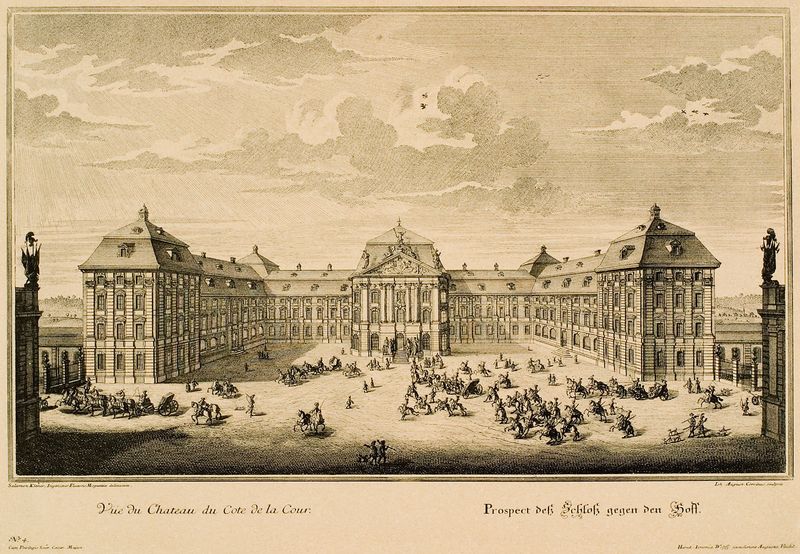
Titel: Prospect des Schloß gegen den Hoff
Künstler: Salomon Kleiner
Schlagwörter: himmel, mann, wolken, menschen, fenster, frankreich, grau, männer, skizze, säulen, zeichnung, dach, gebäude, schloss, zaun, architektur, sonne, blatt, pferde, reiter, statue, hof, kutschen, platz, pilaster, wagen, soldaten, eingang, buch, stich, heer, portal, kupferstich, ludwig, weitsicht, chateau, kolossalordnung, cour, prospect, riter, mansarddächer, menschenm, seiter, vue du chateau, cote, cour de logis